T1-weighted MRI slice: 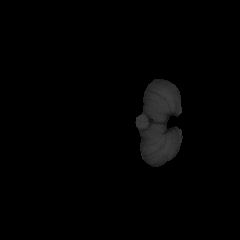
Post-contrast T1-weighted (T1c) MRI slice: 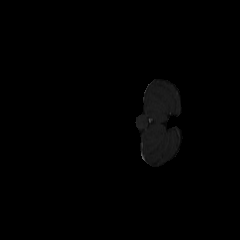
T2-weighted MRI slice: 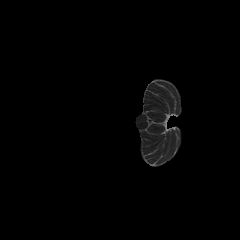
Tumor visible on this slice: no